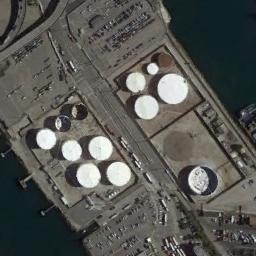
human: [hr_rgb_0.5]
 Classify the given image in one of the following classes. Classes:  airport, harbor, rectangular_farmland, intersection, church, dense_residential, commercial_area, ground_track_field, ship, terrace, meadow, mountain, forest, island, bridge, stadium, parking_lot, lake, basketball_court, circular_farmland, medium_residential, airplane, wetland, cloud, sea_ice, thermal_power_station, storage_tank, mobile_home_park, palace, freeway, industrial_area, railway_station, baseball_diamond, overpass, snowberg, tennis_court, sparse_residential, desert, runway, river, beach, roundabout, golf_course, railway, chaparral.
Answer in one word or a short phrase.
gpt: storage_tank